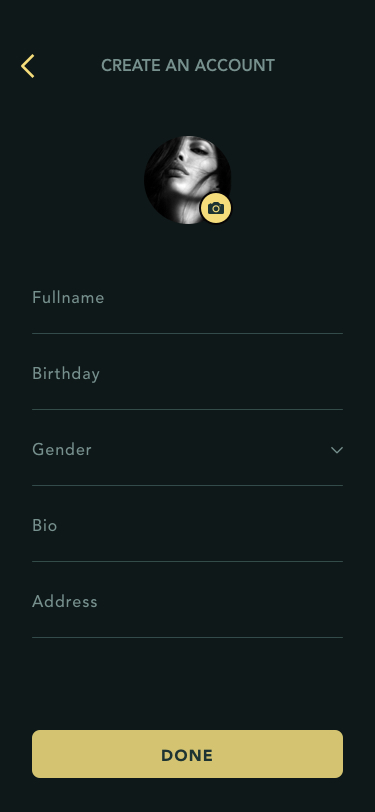
Text in this UI design:
Fullname
Birthday
Gender
Bio
Address